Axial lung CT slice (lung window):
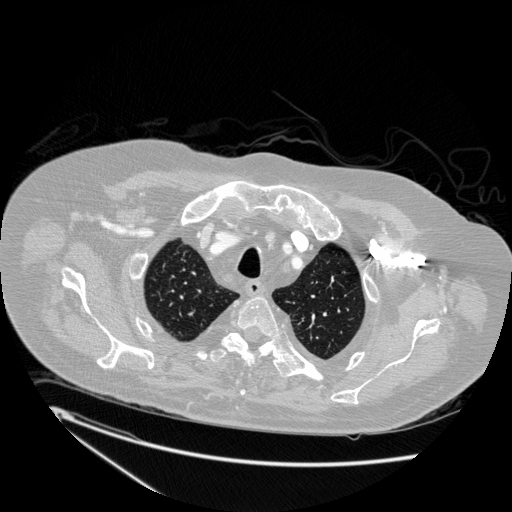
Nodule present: no